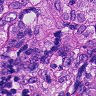
Metastatic tissue present: yes